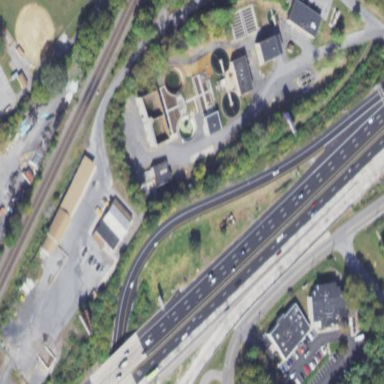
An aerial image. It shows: View of wastewater plant.